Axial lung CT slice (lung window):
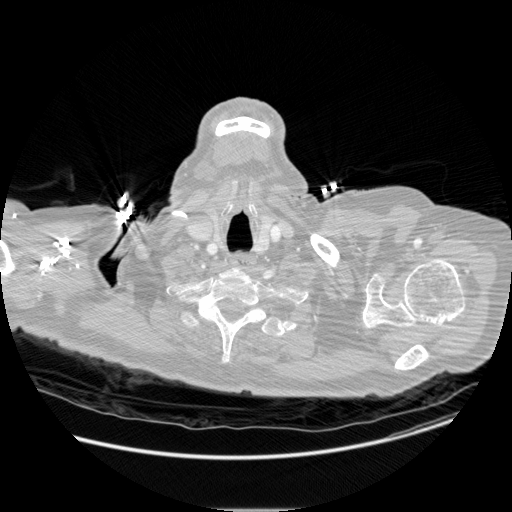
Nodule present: no